Question: I do not have enough experience with Qt stylesheets. I went through the stylesheet docs but I am still not sure what/where I should be looking for. I have a Qlistbox that I want to style is such a way that each entry in the listbox appears in a chat bubble. The bubble should look something like this or fairly close to this

Any suggestions/hints on how I could accomplish this at design time would be appreciated. Thanks.
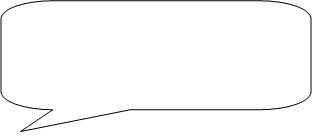
Answer: If you are indeed using 'QListView'/'QListWidget' you can try something like this:
'''
setStyleSheet("QListView::item{border-width:25px 25px 50px 25px; border-image: url(:/img/bubble.png) 25 25 50 25 stretch;}");
'''
<URL> to learn more about how 'border-image' works.
Another option is to subclass <URL> method.